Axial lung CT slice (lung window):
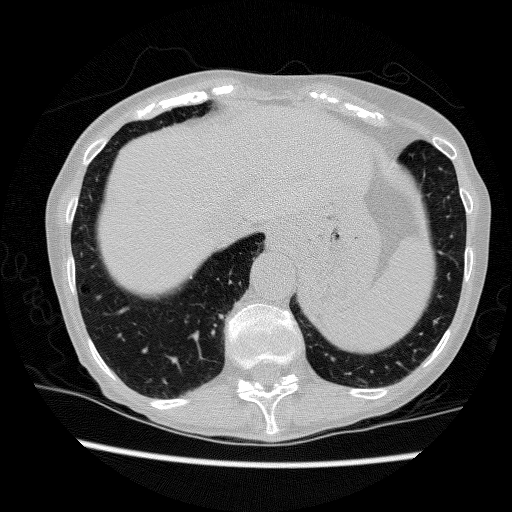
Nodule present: no